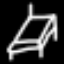
Label: bed